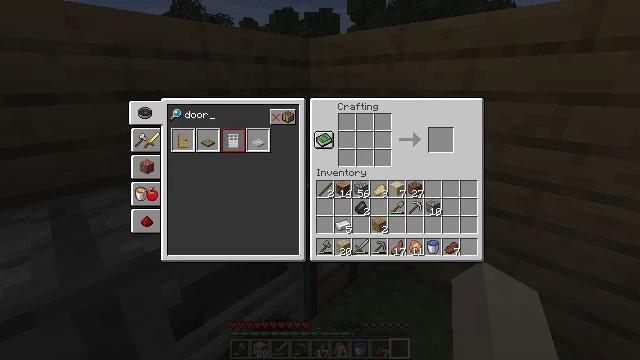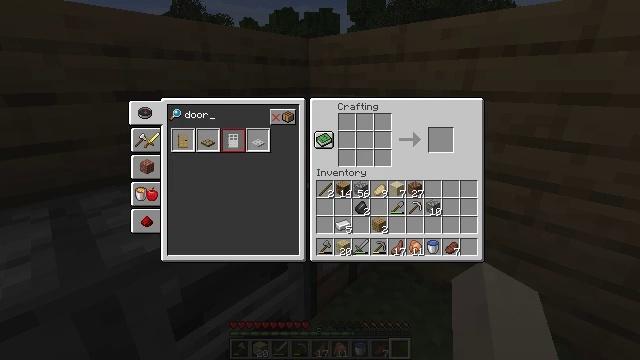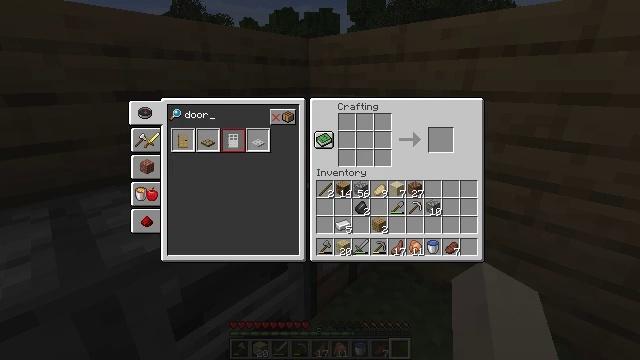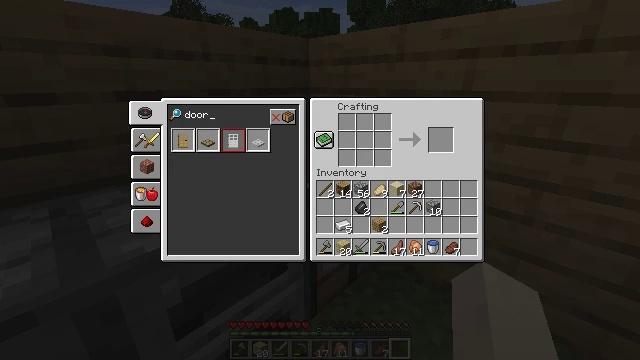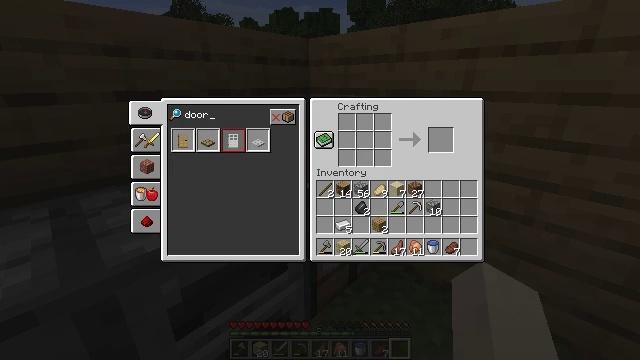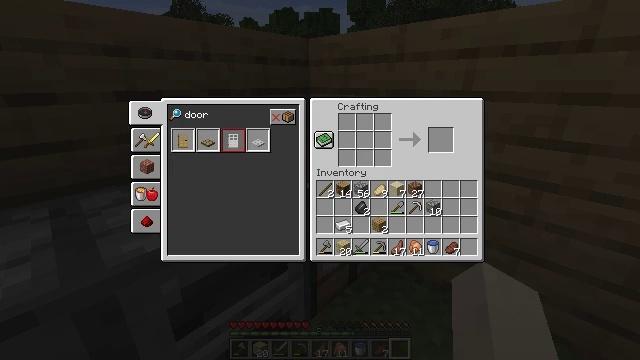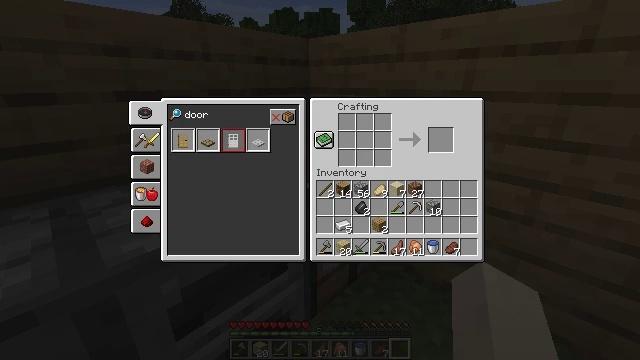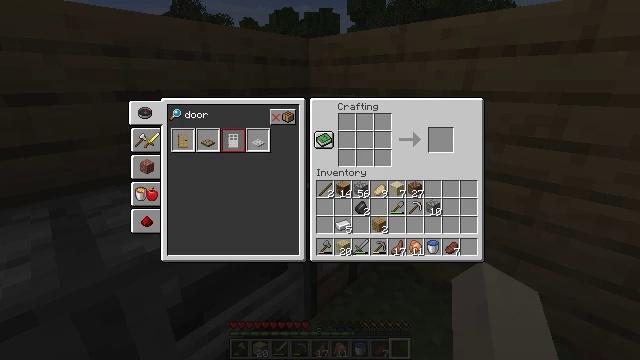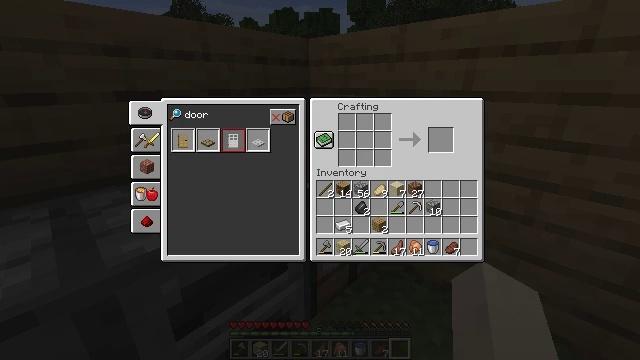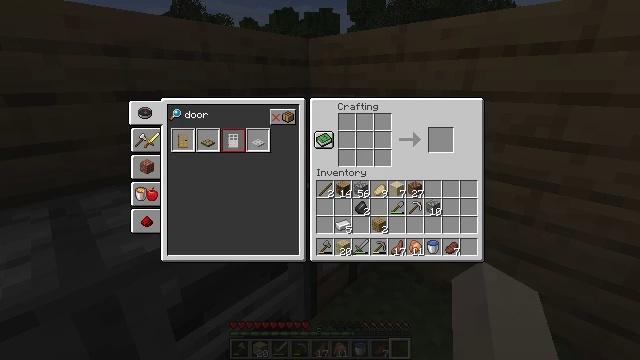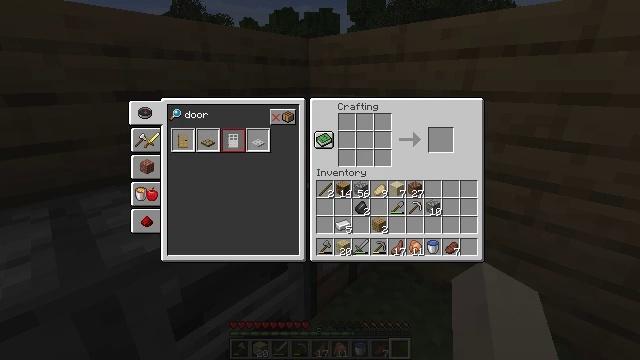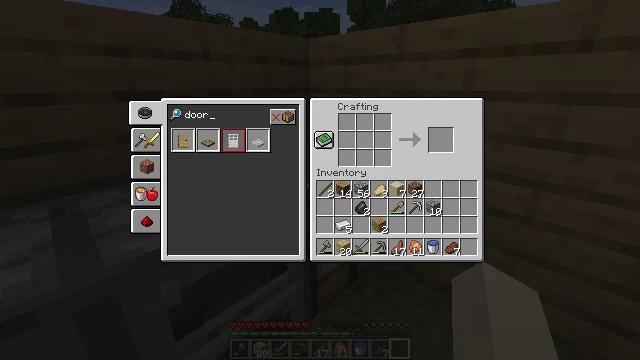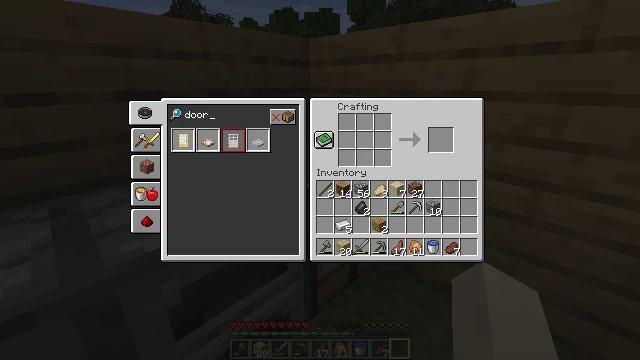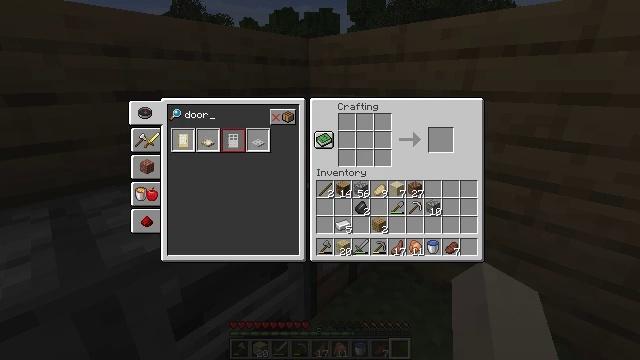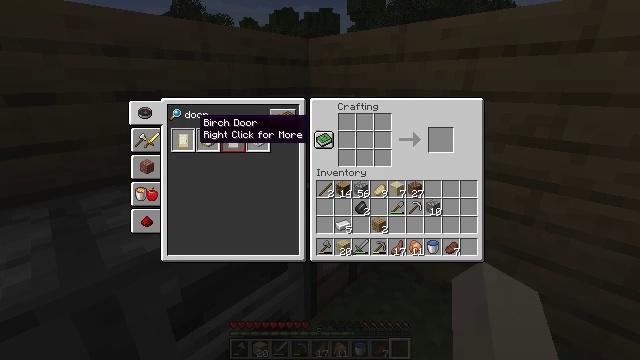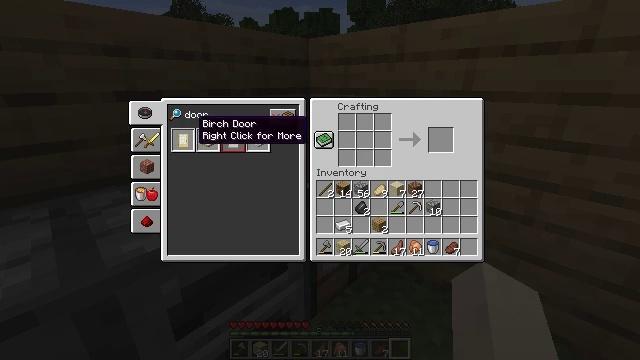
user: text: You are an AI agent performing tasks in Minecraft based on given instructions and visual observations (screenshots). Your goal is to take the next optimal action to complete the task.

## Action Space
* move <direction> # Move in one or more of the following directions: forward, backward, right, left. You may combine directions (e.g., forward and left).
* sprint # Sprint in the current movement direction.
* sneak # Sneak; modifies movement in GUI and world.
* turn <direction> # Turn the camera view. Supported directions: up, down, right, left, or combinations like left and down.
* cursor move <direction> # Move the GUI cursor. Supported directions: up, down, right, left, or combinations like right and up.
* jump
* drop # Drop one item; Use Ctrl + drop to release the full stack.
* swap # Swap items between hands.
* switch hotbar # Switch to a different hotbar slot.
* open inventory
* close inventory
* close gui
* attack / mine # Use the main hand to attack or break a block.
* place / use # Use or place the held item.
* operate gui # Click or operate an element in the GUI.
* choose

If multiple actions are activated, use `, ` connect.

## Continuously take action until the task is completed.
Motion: motion action
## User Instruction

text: Create a birch door with birch planks.
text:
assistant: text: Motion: no_op
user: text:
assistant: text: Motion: no_op
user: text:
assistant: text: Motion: no_op
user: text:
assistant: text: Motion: no_op
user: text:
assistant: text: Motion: no_op
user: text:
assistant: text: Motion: no_op
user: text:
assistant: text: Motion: cursor move left
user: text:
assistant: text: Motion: no_op
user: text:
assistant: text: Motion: no_op
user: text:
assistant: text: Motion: no_op
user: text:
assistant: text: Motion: no_op
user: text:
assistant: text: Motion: no_op
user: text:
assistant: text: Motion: no_op
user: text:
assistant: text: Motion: no_op
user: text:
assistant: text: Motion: no_op
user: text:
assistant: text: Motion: no_op
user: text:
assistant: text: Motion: no_op
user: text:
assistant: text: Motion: no_op
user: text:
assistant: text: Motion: operate gui
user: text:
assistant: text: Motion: operate gui
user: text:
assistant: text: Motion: no_op
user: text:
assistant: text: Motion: no_op
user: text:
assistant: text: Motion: no_op
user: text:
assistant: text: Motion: cursor move right
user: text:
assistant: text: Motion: cursor move right
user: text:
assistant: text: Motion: cursor move right and down
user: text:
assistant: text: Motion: cursor move right
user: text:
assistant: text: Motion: no_op
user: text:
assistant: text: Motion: no_op
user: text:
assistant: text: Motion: no_op